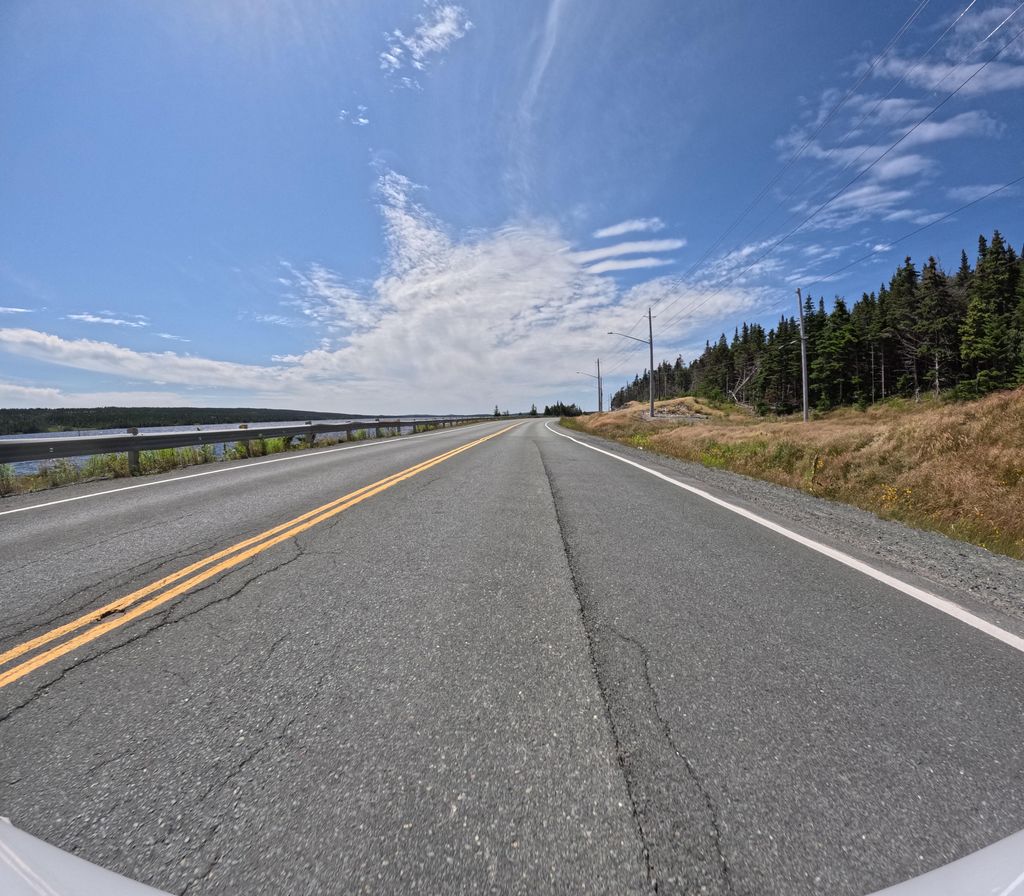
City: st_johns